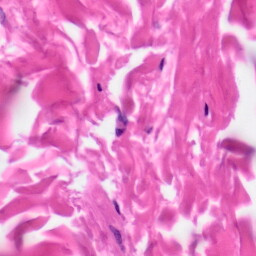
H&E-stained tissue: Skin